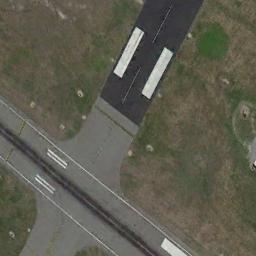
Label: runway